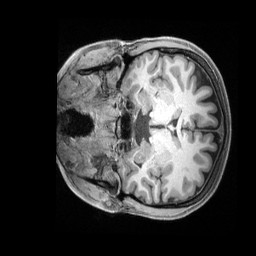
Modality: T1w
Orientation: coronal
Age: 20
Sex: female
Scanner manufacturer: siemens
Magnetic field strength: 3 T
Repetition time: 2.4 s
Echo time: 0.00228 s